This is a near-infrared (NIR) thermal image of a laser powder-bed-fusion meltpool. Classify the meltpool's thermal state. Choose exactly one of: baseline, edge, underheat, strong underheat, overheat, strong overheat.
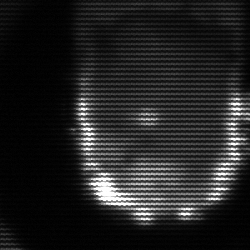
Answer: baseline